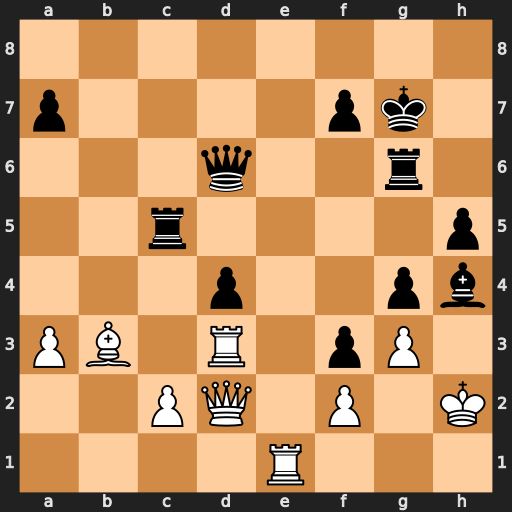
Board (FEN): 8/p4pk1/3q2r1/2r4p/3p2pb/PB1R1pP1/2PQ1P1K/4R3
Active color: w
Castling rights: -
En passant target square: -
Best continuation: Rxd4 Bg5 Rxd6 Bxd2 Rxd2